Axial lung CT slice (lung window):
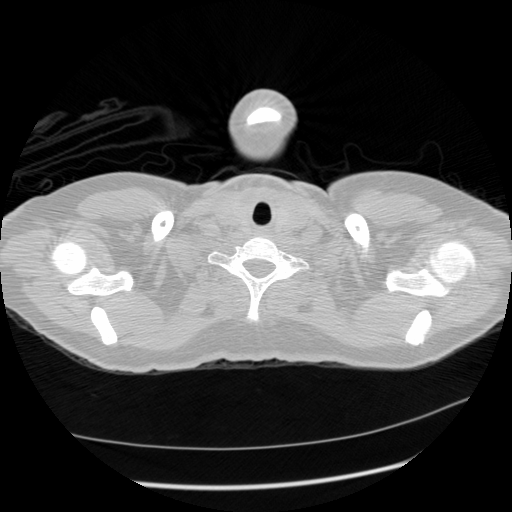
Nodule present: no